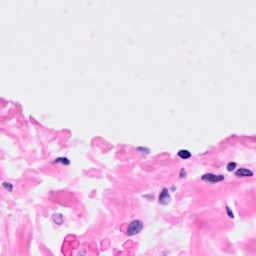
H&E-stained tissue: Breast